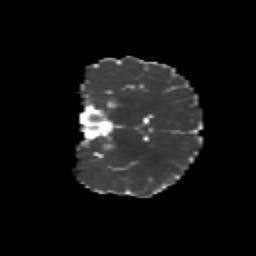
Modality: MD
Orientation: coronal
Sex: male
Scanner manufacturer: siemens
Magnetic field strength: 3 T
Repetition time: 5 s
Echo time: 0.071 s